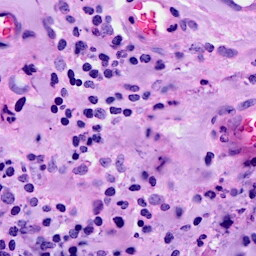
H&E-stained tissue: Breast